Question: I've integrated 'TimePicker' in my application successfully. Now i would like to know is there a way to embed time picker in view instead of showing it as Dialog box. Thanks in advance.

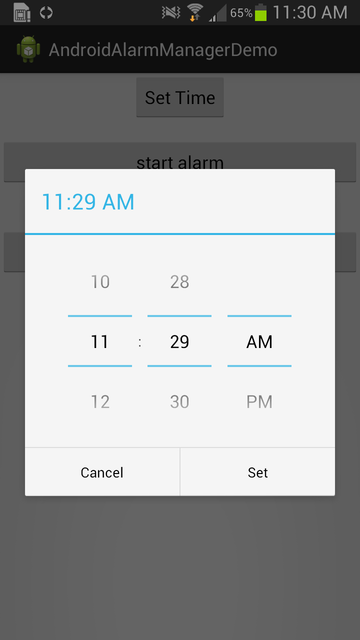
Answer: I suggest you , it is good habit to use fragment.if you use the DialogFragment ,google provide using the dialog frament for time picker <URL>
or
I found some link it can help you
<URL>